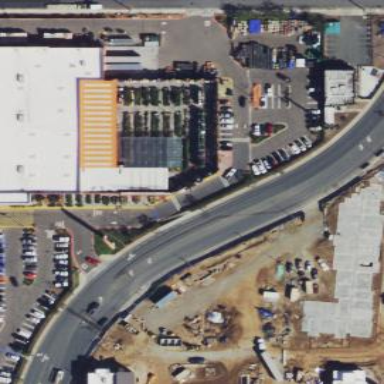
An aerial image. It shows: Retail area.